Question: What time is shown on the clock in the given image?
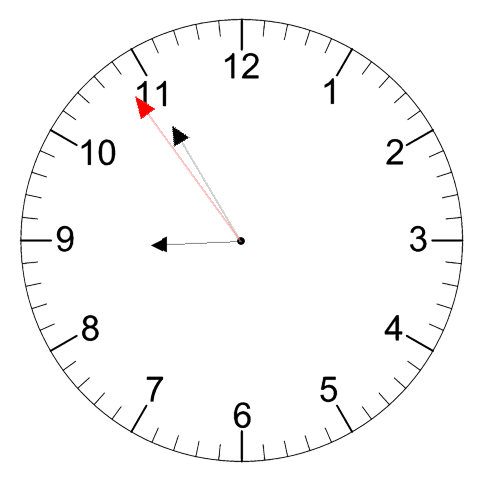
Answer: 08:54:54